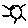
Label: sun